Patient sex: F
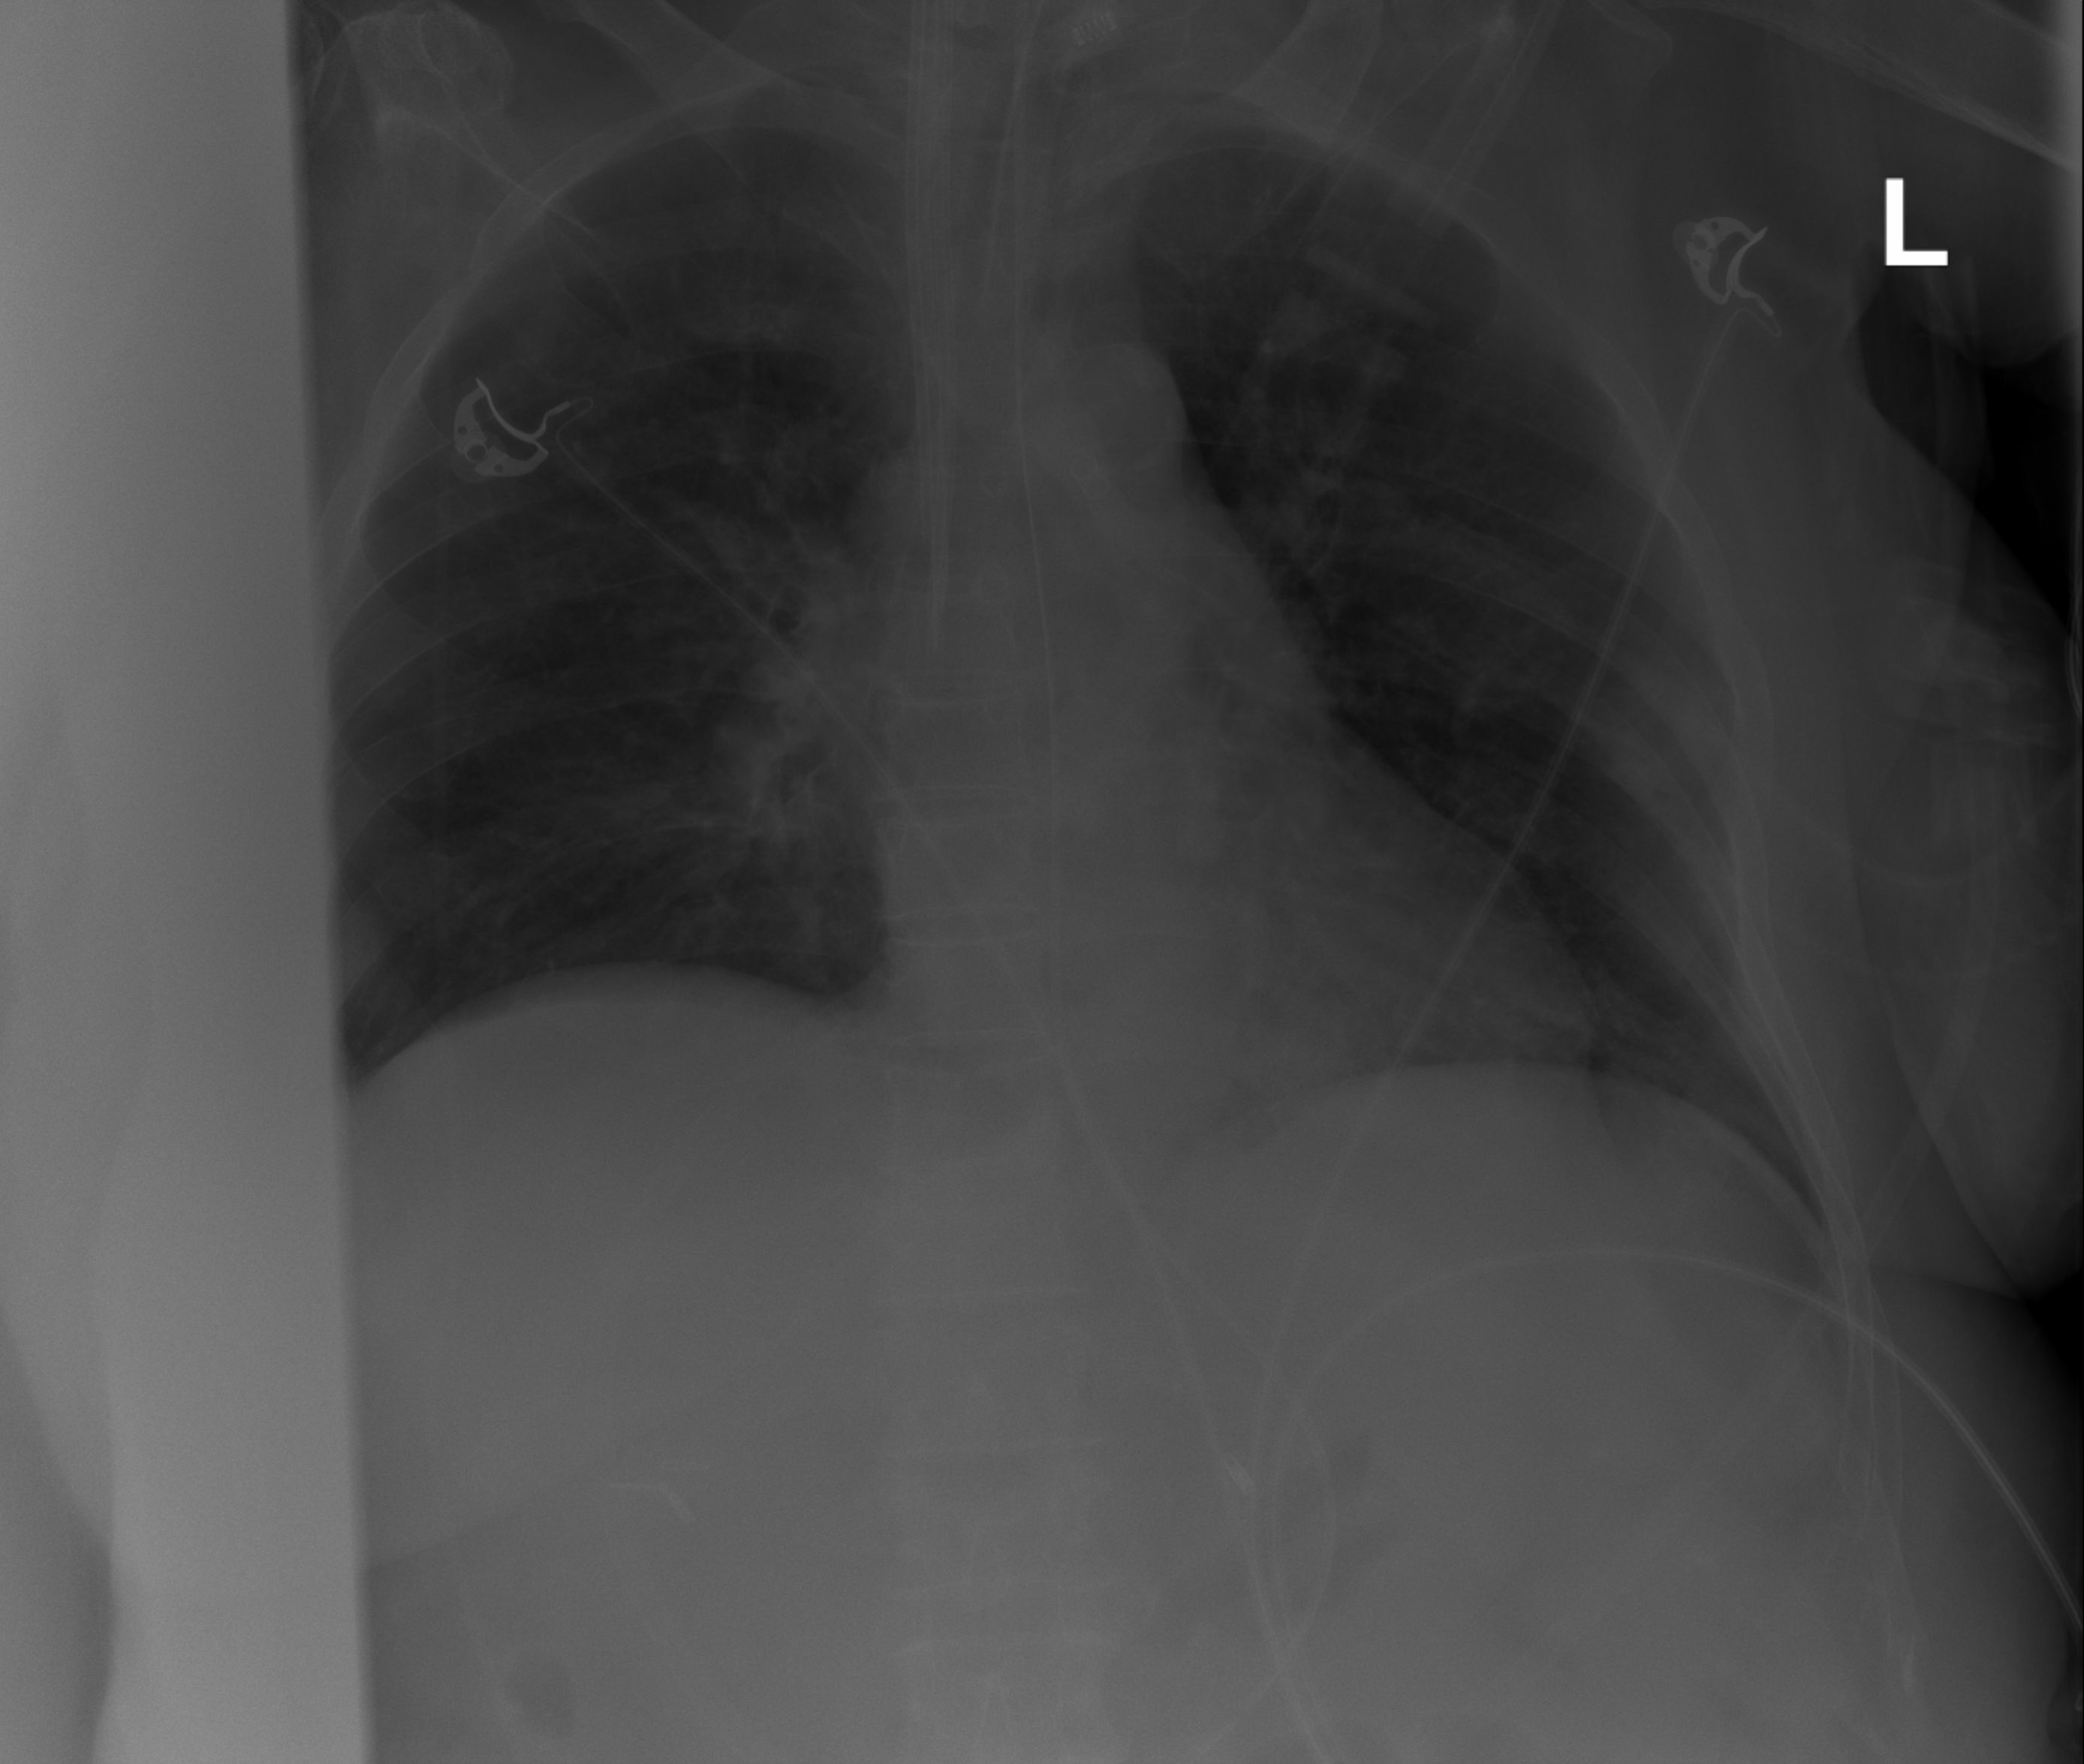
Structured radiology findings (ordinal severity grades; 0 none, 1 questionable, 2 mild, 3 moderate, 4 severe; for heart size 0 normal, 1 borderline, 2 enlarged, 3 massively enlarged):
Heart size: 0
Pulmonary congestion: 0
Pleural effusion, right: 0
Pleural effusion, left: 0
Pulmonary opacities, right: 0
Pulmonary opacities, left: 0
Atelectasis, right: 0
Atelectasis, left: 2